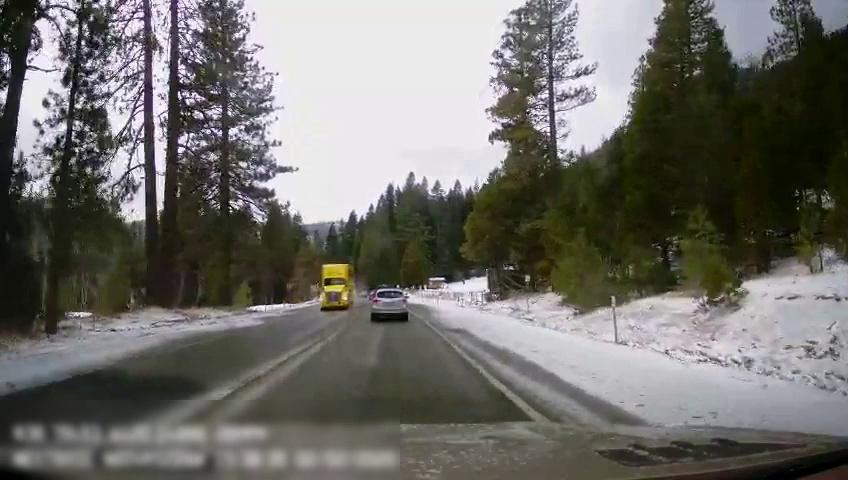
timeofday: Day
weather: Snowy
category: Drivable Space
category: Vehicles | Truck
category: Vehicles | SUV
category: Vehicles | Truck
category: Lanes | Current Lane
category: Lanes | Opposite Lane
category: Lanes | Current Lane
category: Lanes | Opposite Lane